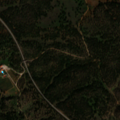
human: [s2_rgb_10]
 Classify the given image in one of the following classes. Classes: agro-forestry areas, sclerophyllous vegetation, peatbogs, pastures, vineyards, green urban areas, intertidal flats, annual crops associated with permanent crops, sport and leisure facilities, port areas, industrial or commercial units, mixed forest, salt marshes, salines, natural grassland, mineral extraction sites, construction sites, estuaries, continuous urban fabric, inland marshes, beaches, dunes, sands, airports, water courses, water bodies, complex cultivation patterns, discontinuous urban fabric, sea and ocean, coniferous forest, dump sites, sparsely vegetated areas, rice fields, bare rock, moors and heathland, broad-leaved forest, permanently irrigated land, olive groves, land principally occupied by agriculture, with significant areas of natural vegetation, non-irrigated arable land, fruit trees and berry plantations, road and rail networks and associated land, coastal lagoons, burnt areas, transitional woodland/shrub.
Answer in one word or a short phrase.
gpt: agro-forestry areas, broad-leaved forest